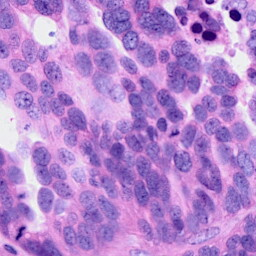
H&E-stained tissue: Ovarian